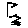
Label: zigzag